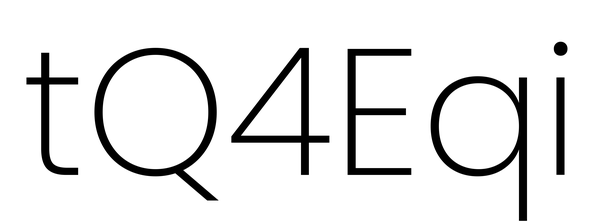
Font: Poppins-ExtraLight